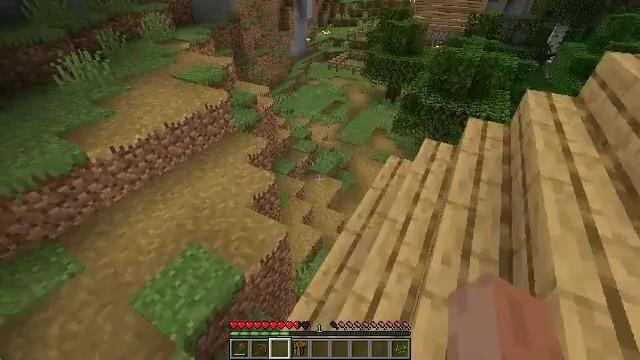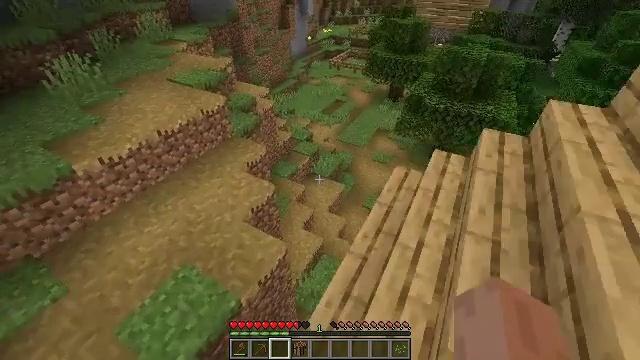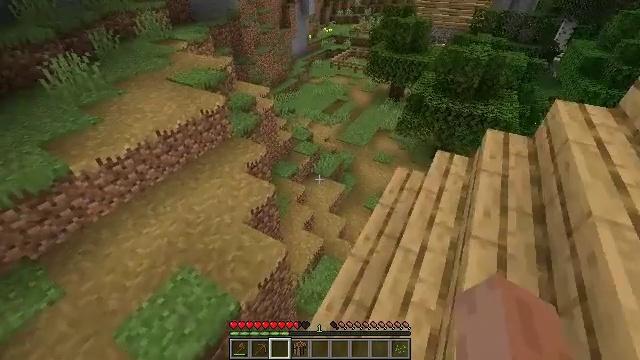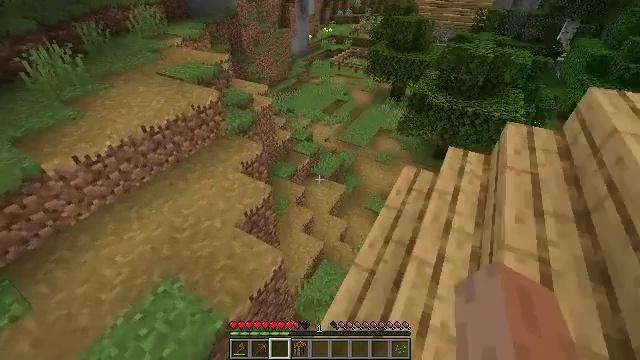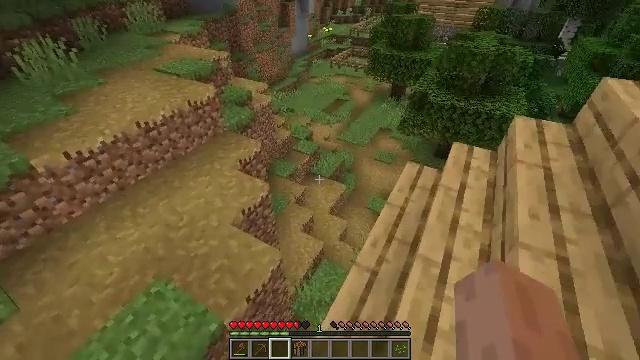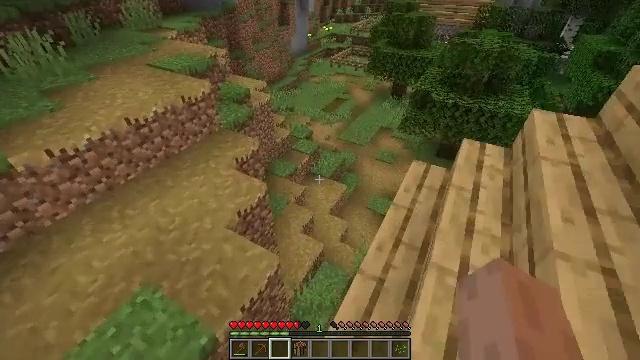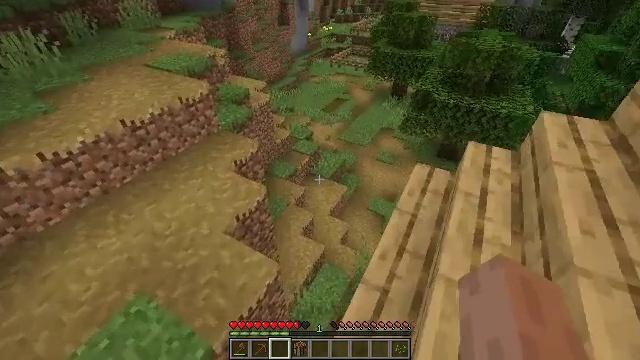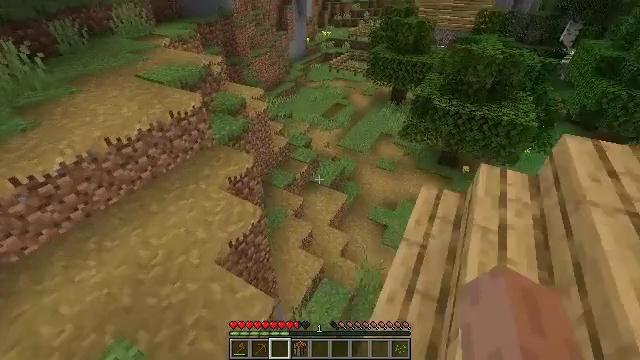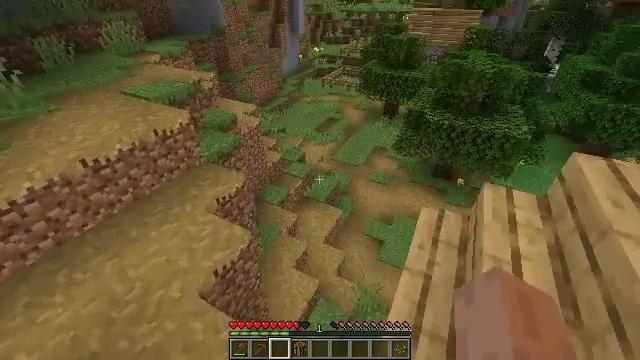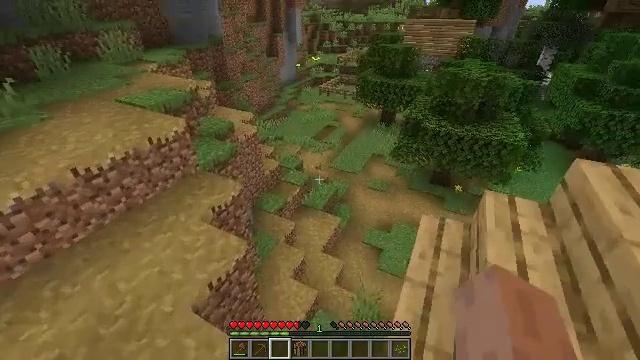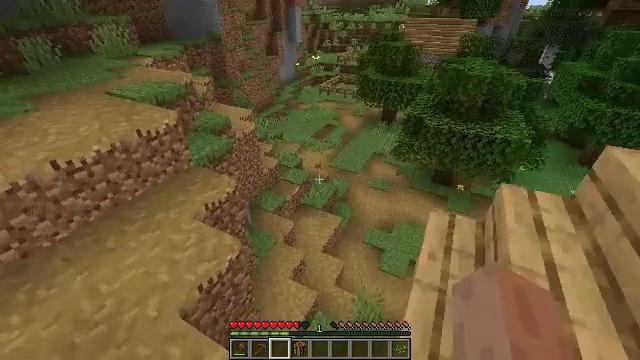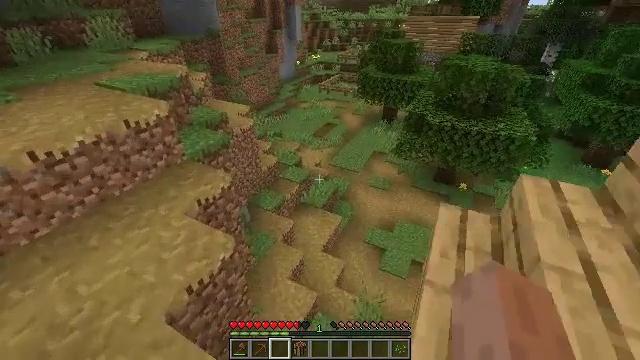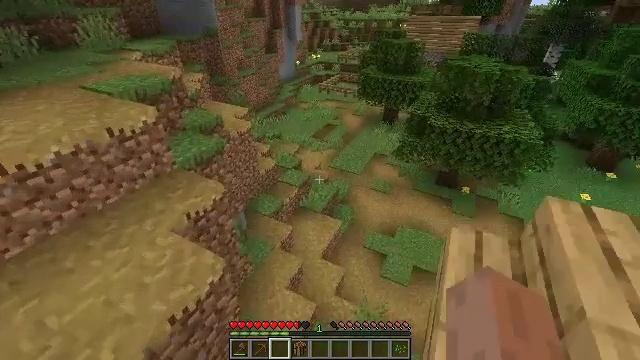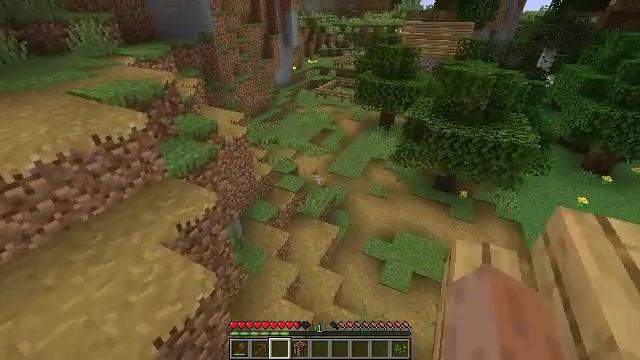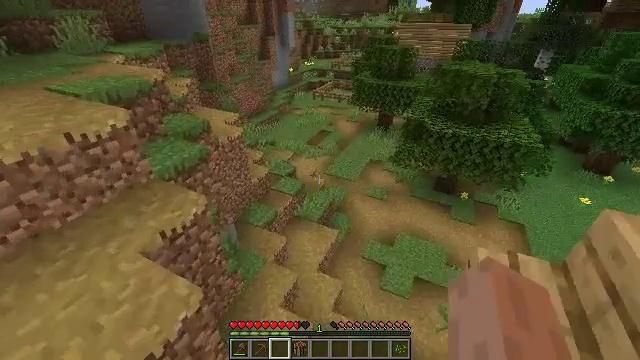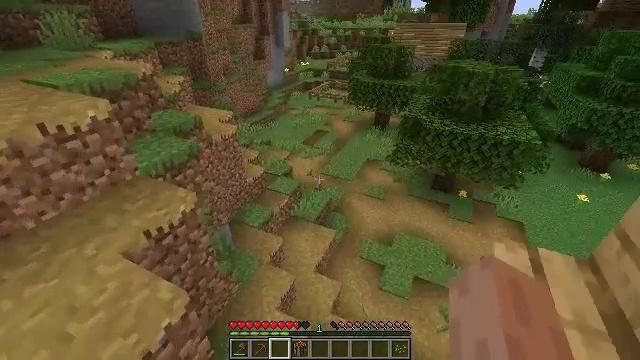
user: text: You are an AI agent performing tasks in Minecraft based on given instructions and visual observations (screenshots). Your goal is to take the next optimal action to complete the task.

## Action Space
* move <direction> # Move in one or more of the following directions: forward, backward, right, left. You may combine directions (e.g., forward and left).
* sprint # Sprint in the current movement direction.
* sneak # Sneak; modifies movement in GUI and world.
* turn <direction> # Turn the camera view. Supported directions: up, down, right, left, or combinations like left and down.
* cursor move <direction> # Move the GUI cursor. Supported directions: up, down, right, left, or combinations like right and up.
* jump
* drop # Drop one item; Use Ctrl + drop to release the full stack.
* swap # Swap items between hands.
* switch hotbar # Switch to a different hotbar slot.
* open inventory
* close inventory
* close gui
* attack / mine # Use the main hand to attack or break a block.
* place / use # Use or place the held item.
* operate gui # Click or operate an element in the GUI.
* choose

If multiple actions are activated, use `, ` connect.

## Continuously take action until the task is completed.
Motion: motion action
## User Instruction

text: Remove a mutton from the inventory.
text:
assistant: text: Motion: move forward
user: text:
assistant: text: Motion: move forward
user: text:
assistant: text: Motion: move forward
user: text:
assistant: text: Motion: move forward
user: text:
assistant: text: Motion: move forward
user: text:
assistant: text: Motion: move forward
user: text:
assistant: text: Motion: move forward
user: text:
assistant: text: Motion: move forward, turn right and up
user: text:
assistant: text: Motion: move forward, turn up
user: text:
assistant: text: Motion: move forward
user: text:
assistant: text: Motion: move forward
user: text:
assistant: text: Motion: move forward
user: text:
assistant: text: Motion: move forward
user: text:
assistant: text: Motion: move forward
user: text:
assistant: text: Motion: move forward
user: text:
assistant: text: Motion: move forward
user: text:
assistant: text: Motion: move forward, turn right and down
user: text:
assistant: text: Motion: move forward, turn right and down
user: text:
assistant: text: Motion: move forward and move left, turn right and down
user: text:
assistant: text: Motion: move forward and move left
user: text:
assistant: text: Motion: move forward and move left
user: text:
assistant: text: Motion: move forward and move left
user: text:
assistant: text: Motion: move forward and move left, turn right and up
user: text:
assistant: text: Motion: move forward and move left, turn up
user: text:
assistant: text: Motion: move forward, turn left and up
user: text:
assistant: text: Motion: move forward, turn left and up
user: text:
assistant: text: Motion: move forward, turn left and up
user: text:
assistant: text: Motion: move forward, turn up
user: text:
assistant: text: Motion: move forward
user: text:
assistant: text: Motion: move forward